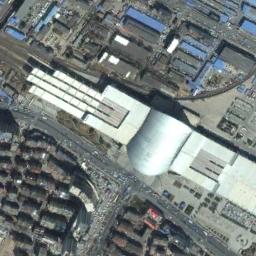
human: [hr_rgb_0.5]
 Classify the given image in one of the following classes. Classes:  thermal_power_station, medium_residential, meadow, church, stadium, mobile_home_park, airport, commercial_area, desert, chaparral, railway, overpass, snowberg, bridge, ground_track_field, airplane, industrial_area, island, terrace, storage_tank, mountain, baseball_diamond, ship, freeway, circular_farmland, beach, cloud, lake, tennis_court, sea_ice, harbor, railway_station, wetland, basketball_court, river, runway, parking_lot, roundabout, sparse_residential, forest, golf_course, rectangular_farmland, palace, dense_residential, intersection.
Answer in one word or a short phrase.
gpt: railway_station